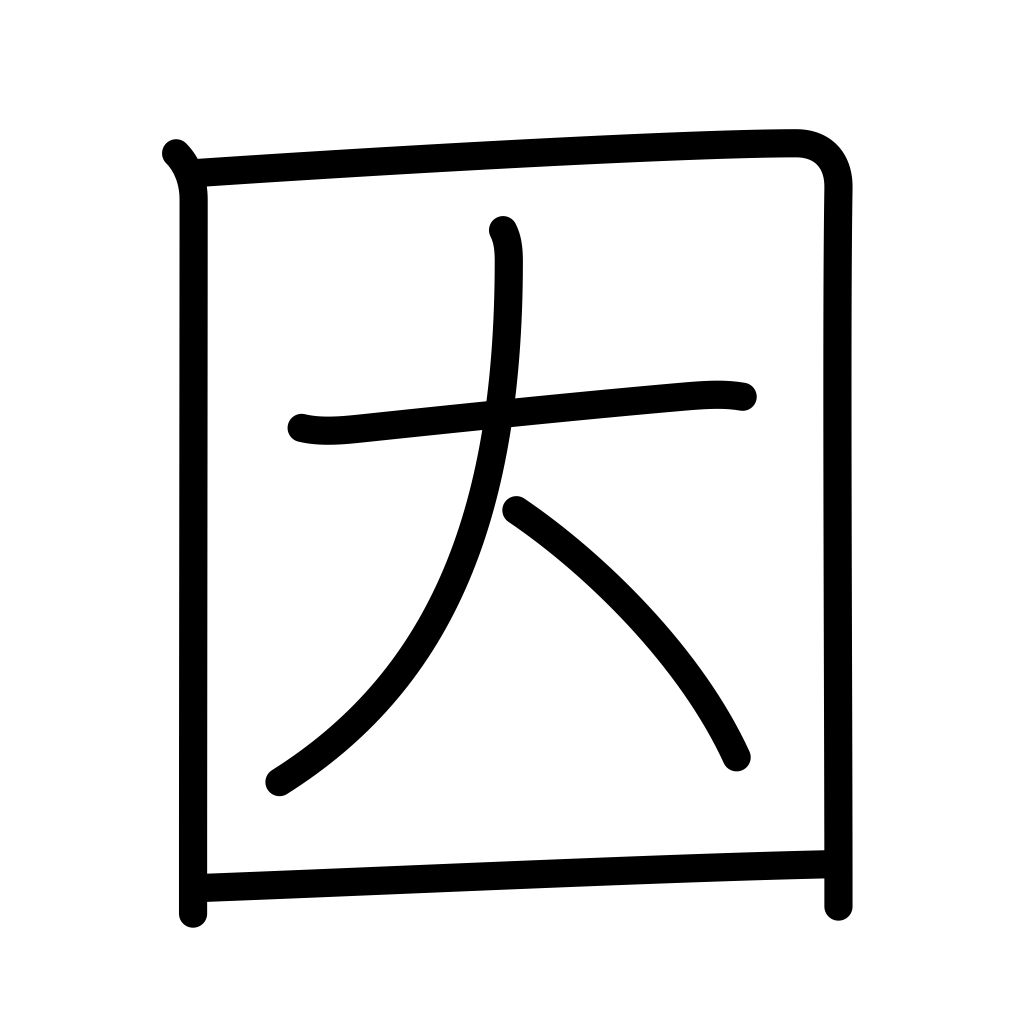
Meaning: cause, factor, be associated with, depend on, be limited to